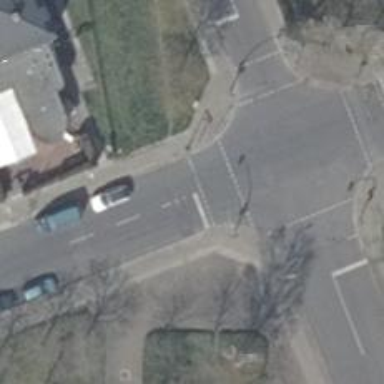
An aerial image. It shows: Road with traffic signals.